Interaction volume radius: 10 \u00c5
Interaction volume height: 15 \u00c5
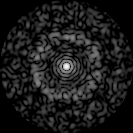
Disorder parameter: 0.8281